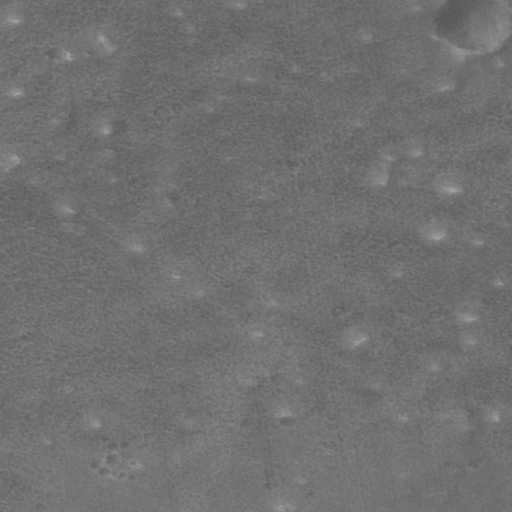
Classes present: Background